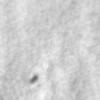
Label: no_change